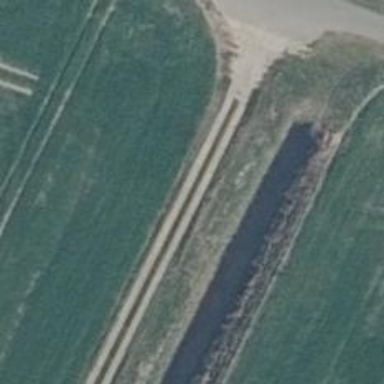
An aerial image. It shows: Track with grade1 tracktype.